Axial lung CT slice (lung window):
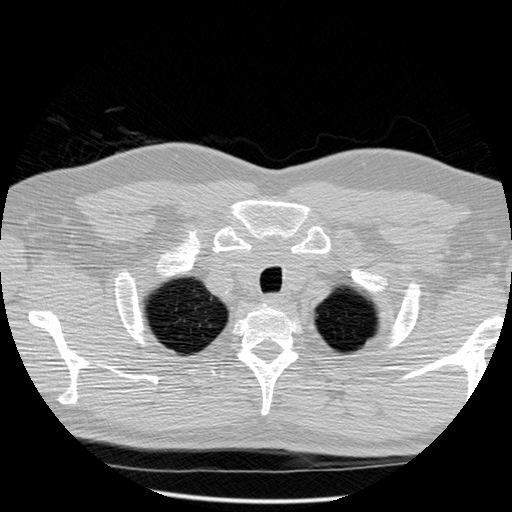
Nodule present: no